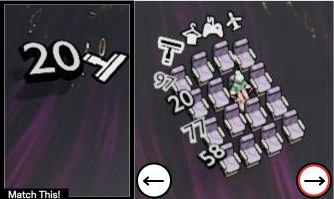
Task: seats
Answer: no